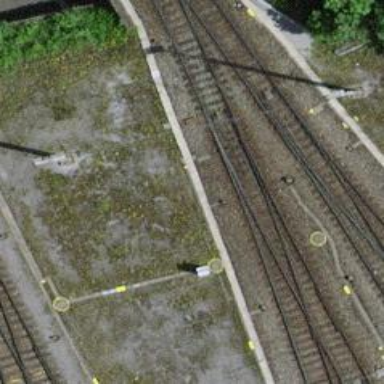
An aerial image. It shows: Railway switch.